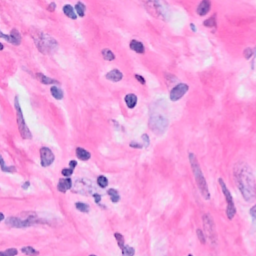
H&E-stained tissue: Breast